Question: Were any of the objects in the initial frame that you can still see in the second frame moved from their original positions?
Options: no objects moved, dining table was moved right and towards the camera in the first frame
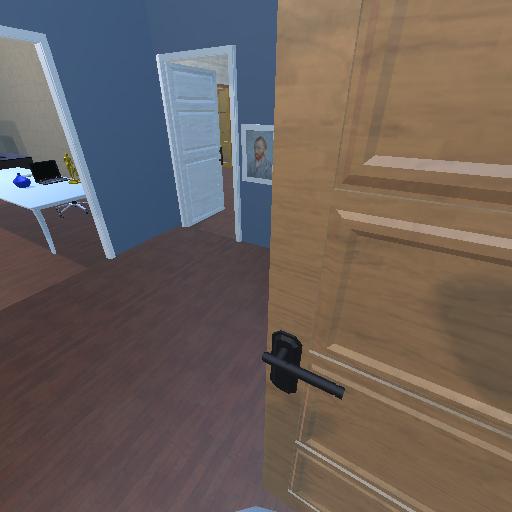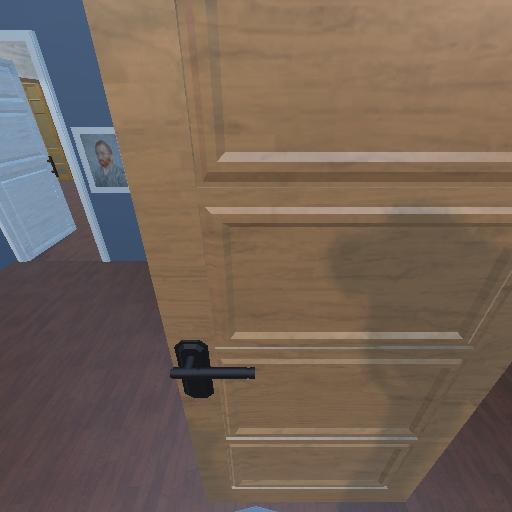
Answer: no objects moved